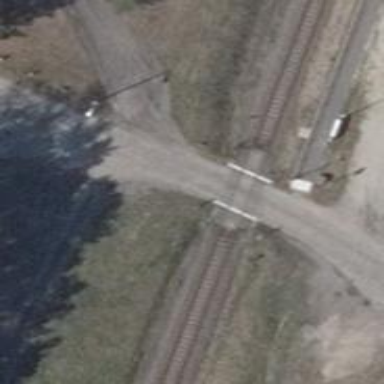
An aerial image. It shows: Railway level crossing.